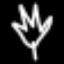
Label: leaf